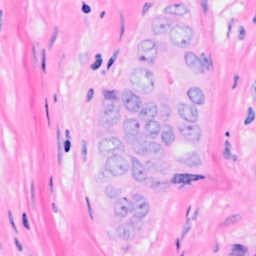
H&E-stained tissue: Breast